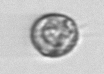
Label: coccolithophorid